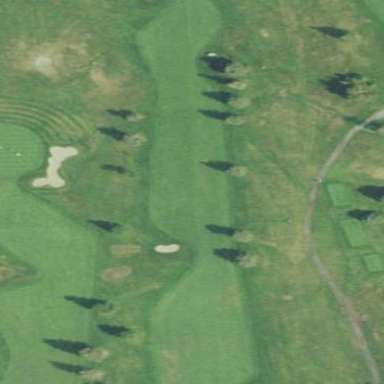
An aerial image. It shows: Scenic golf course with fairway.